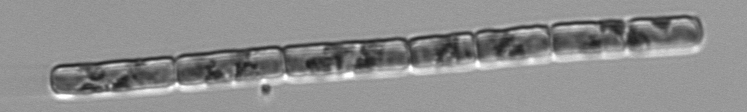
Label: Guinardia_delicatula